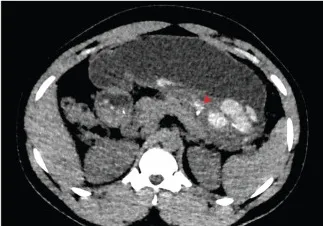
B) Dissolved gastric foreign bodies (arrow) (axial view).
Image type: radiology (ct)